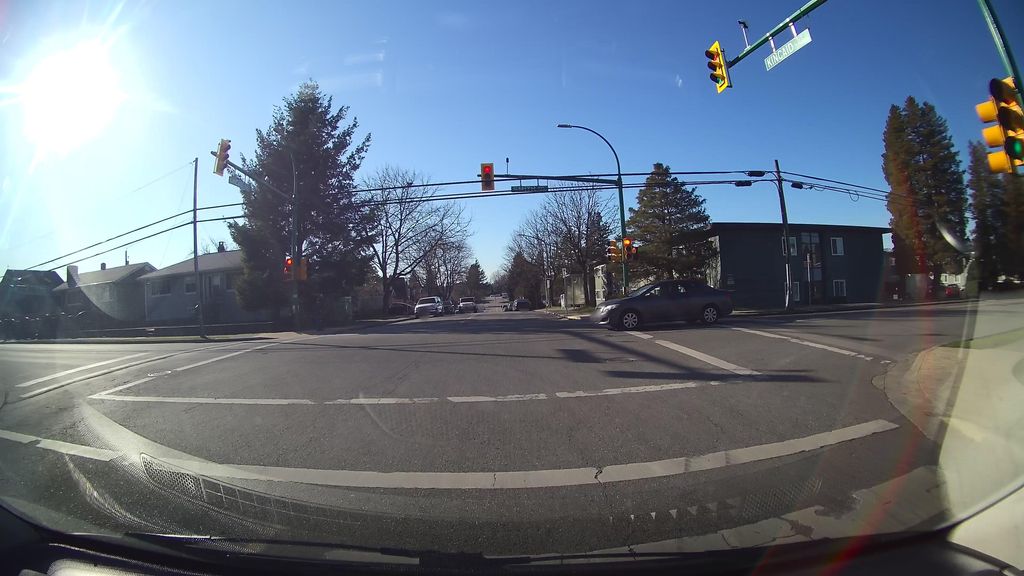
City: vancouver